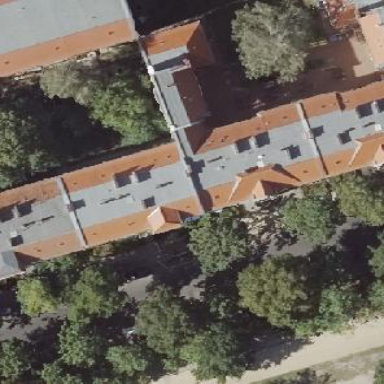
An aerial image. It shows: Residential building with unique double saltbox roof shape.